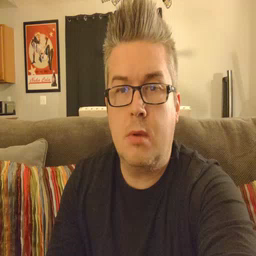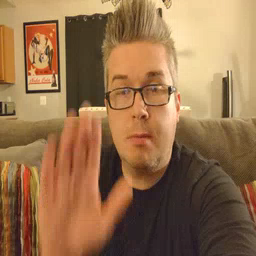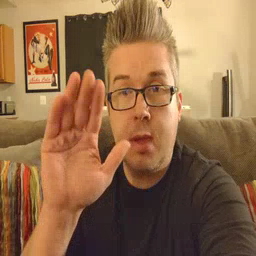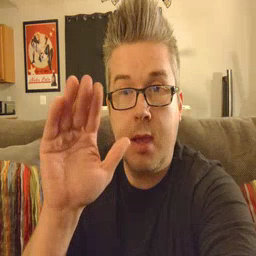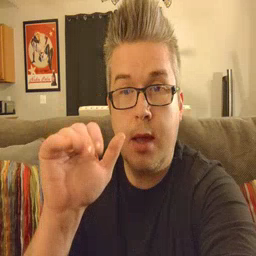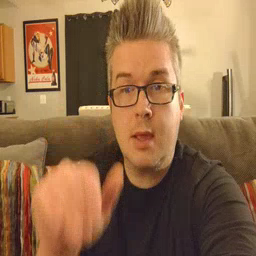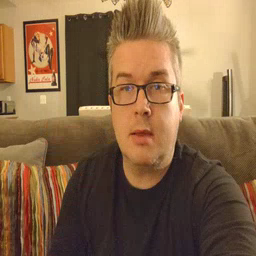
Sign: bye